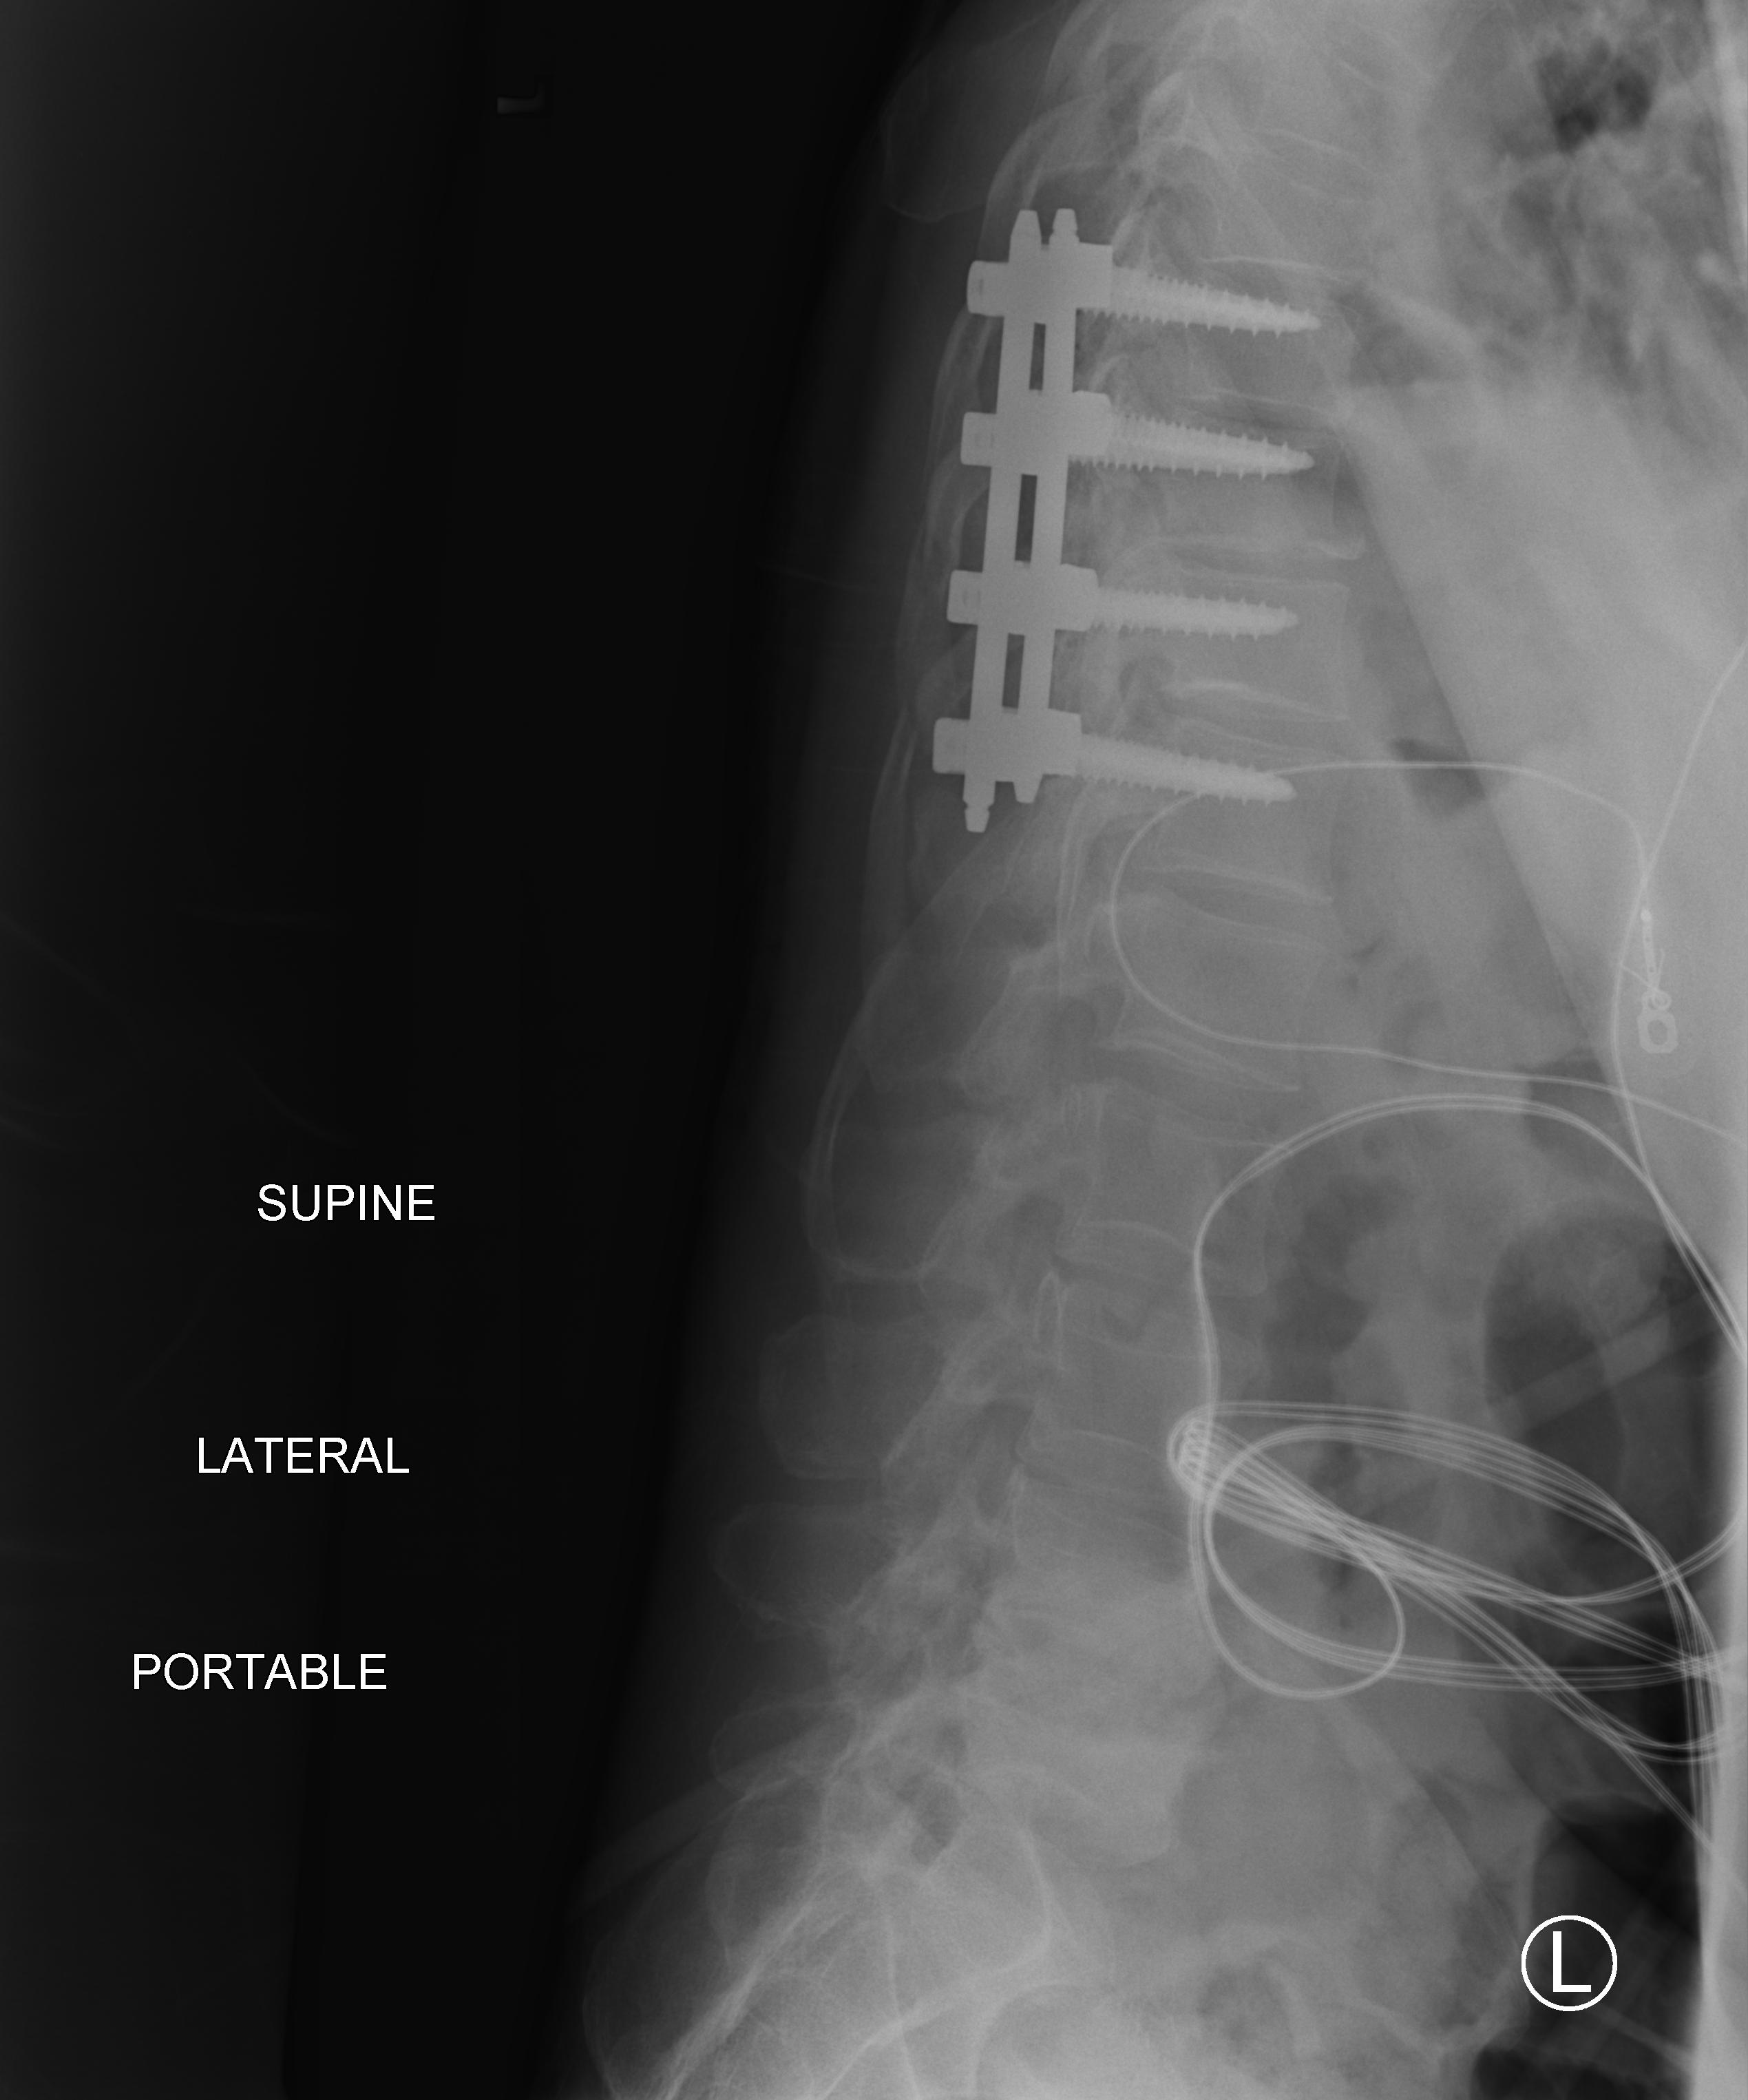
View: LATERAL
Implant manufacturer: medtronic solera